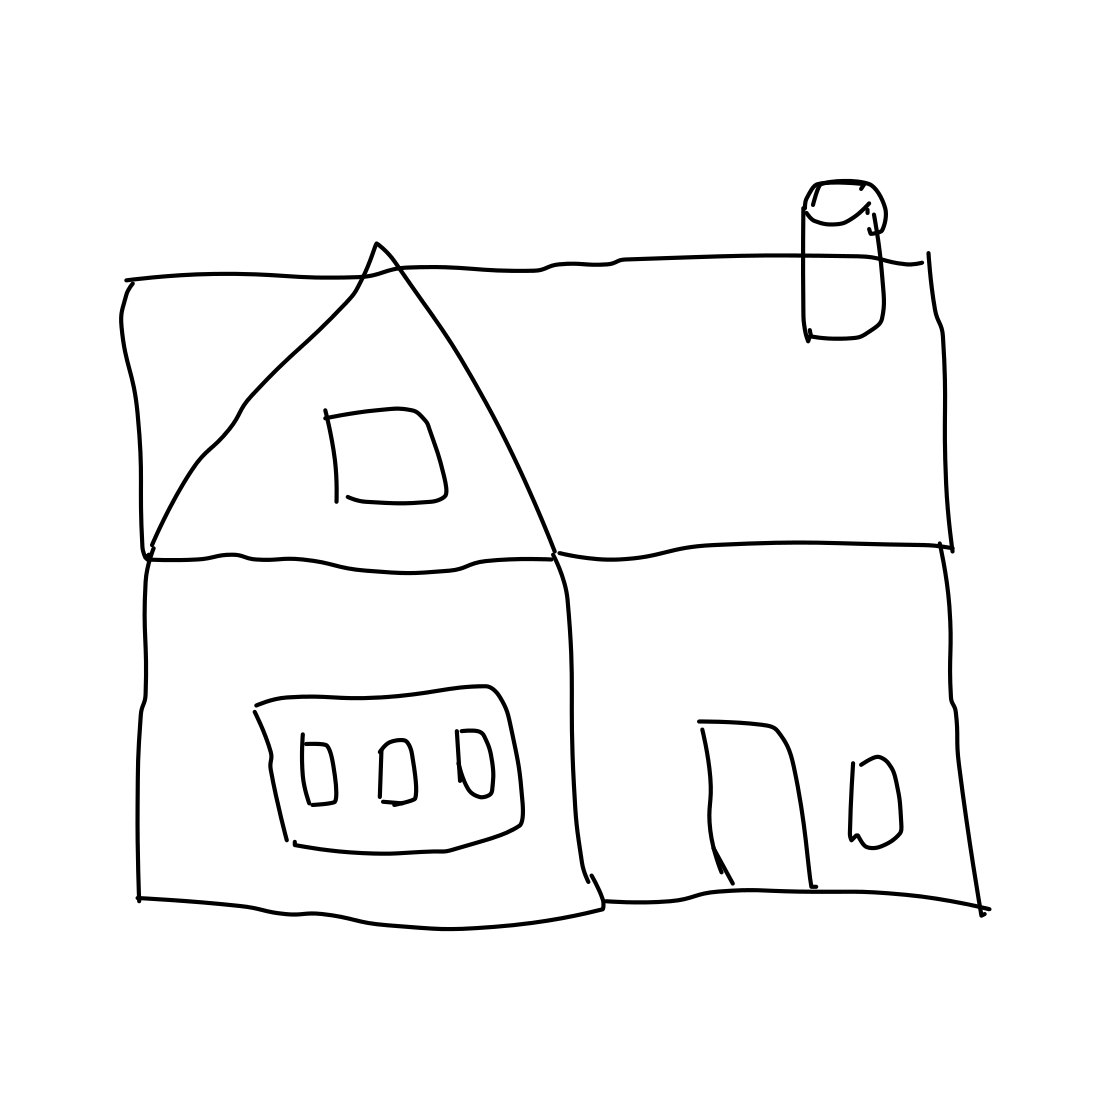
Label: house